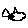
Label: fish